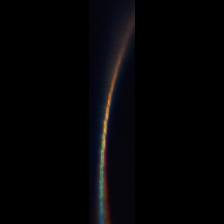
Taxon: Psuedo-nitzschia
Group: Diatoms